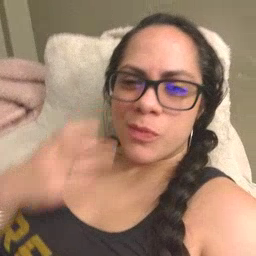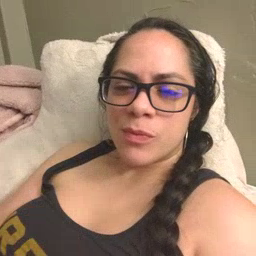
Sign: gum